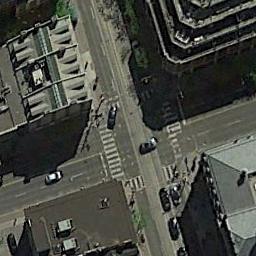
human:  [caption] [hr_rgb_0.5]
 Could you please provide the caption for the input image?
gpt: There are lots of buildings beside the intersection .

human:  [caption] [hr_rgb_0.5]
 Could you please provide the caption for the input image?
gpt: An intersection with normal traffic located in a commercial area .

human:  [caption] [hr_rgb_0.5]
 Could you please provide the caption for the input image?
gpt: There is a blue building at the top left corner of the intersection .

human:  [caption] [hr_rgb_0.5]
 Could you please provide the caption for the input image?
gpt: There are several moving vehicles on the road at the intersection, With many buildings and some trees around the intersection .

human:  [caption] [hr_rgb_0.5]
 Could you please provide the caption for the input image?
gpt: There are some buildings around the intersection .